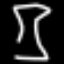
Label: hourglass